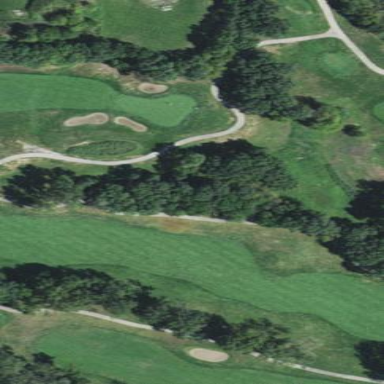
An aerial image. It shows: Well-maintained grassy area designated as golf fairway. It is part of golf sport facility.